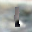
Label: 1